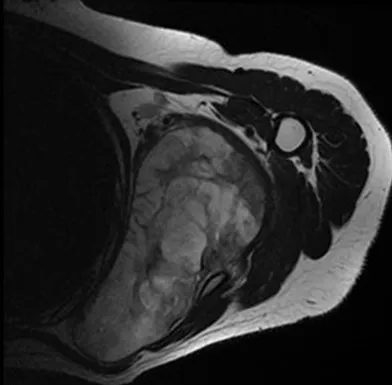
MRI of the shoulder lesional process of the sub-scapular fossa in hypersegnal T2 heterogenepus containing multible incompleten partitions enhanced after injection of the gadolinium leading necroses beacher, this process is limited by a pseudo-capsule: axial section T2.
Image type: radiology (mri)